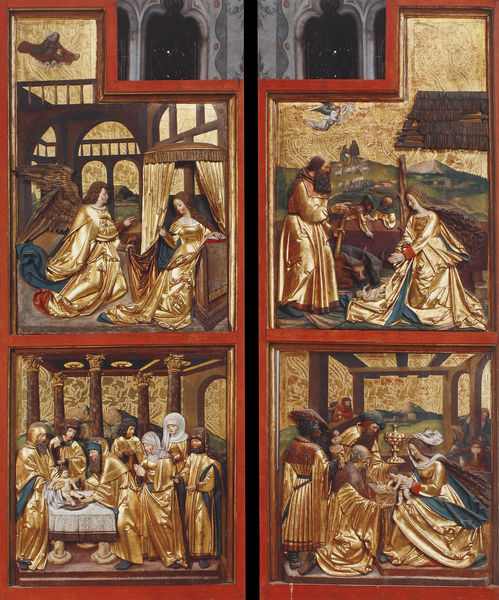
Titel: Hochaltar der Spitalkirche Heilig Geist
Standort: Latsch (im Vintschgau), Spitalkirche Heilig Geist (EU - I - Südtirol)
Schlagwörter: blau, flügel, gott, mann, weiß, frauen, landschaft, menschen, braun, frau, holz, hut, männer, pfeiler, säulen, tisch, gebäude, haus, rot, tiere, bart, falten, rahmen, bildnis, kirche, gold, kind, esel, engel, relief, bilder, berge, baby, thron, verzierung, bett, foto, fotografie, bögen, vier, altar, jesus, kopftücher, segen, segnung, stall, baldachin, tempel, abendmahl, heilig, taufe, maria, ochse, josef, verkündigung, himmelbett, geburt, gebälk, dack, retabel, gabriel, vierteilig, marienleben, holzschnitzerei, geänder, vier bildfelder, mehrere figuren